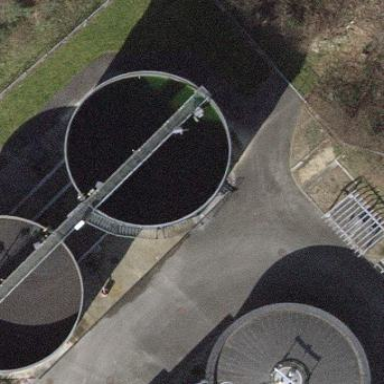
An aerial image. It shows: Storage tank which is man-made and housed in building.